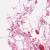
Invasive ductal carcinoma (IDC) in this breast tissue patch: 0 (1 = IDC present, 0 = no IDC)